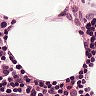
Metastatic tissue present: no